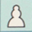
Piece: wP